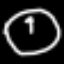
Label: clock